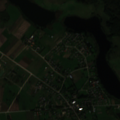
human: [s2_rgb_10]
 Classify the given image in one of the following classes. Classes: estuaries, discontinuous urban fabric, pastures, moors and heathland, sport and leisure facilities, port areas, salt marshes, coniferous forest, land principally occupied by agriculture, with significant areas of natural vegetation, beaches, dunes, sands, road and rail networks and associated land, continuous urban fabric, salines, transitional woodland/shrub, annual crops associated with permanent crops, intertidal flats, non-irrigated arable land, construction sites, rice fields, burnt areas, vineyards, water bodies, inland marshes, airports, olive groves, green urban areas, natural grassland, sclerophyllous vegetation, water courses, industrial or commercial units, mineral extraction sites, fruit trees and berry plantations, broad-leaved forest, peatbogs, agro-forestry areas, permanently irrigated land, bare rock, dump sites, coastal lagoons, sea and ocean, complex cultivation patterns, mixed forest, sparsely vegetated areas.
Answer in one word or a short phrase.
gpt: discontinuous urban fabric, non-irrigated arable land, complex cultivation patterns, broad-leaved forest, water bodies